Field crop: maize
Growth stage: 2
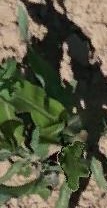
Species: maize